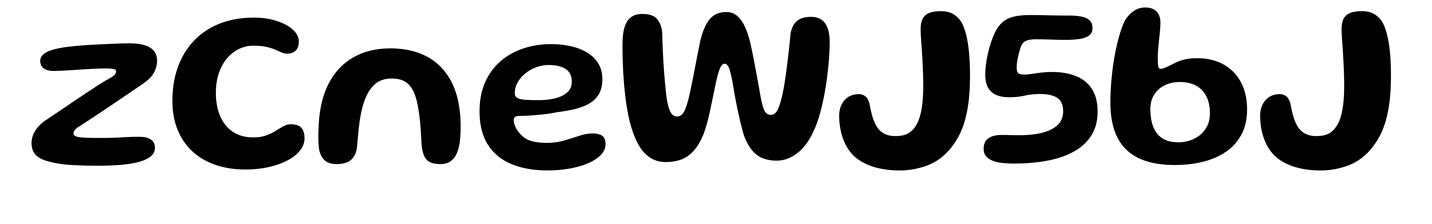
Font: Gluten_Medium